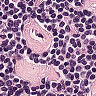
Metastatic tissue present: no